Question: I know the meaning of distinct and also generate series.
But when I execute this query, question marks are flying around my head.
'''
select distinct generate_series(0,8)
'''
The result is very weird.

Can somebody please help me to explain what is happening?
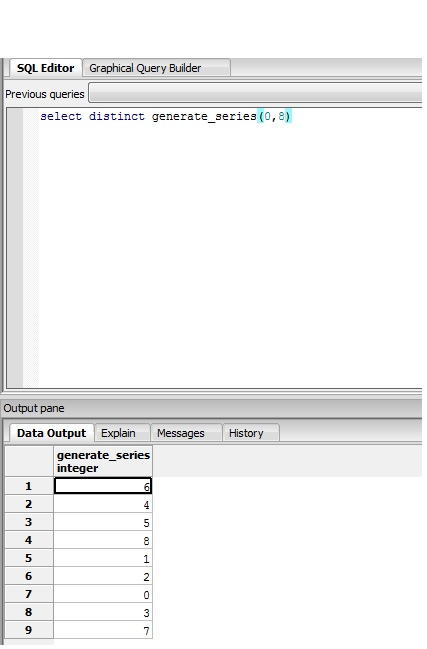
Answer: A 'SELECT' query with no 'ORDER BY' clause has , it will simply return the relevant rows in whatever order happens to be convenient to the executing DBMS.
In the case of a "real" table, this might be in order of PRIMARY KEY, in the order they were inserted into the table, or in the order of a particular index that was used in the execution plan.
In this example, the "table" created by 'generated_series()' obviously in the order 0, 1, 2, 3, etc. However, in order to check the 'DISTINCT' constraint you put on the query, Postgres has to do something to check if items appear more than once. (There is no way for it to know that the 'generate_series()' function will provide distinct values.)
An efficient way of doing this (in general) is to build a "hash map" of the values you want to check for uniqueness. Rather than checking each new value against every existing value, you calculate which "hash bucket" it would fall into; if the bucket is empty, the value is unique; if not, you need only compare it against the other values in that bucket.
Running 'EXPLAIN select distinct generate_series(0,8)' will show you the query plan Postgres has selected; for me (and presumably for you) this looks like this:
'''
HashAggregate (cost=0.02..0.03 rows=1 width=0)
-> Result (cost=0.00..0.01 rows=1 width=0)
'''
As expected, there's a 'HashAggregate' operation there, running over the result of the 'generate_series()' in order to check it for uniqueness. (Exactly how that operation works I don't know, and isn't important, but the name strongly suggests it's using a hash map to do the work).
At the end of the hashing operation, Postgres can simply read out the values from the hash map, rather than going back to the original list, so it does so. As a result, they are no longer in the original order, but ordered according to the "hash buckets" they fell into.
The moral of the story is: 'ORDER BY'